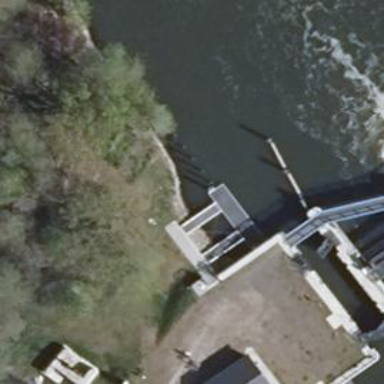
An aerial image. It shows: Structure of weir.